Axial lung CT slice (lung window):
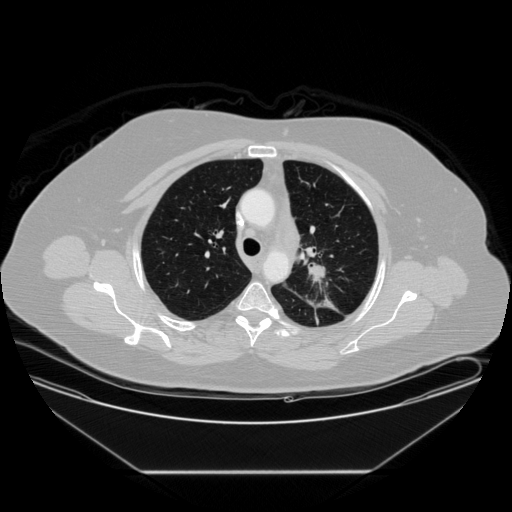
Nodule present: yes
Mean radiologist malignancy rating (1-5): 5